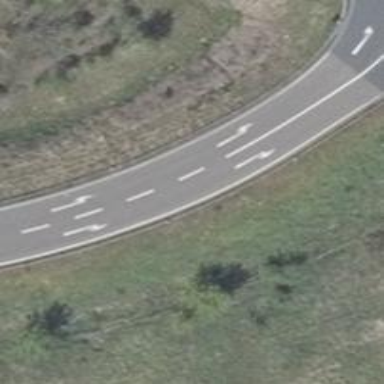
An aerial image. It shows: Motorroad with trunk link.